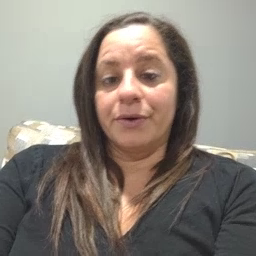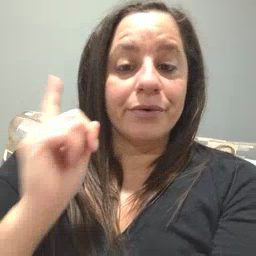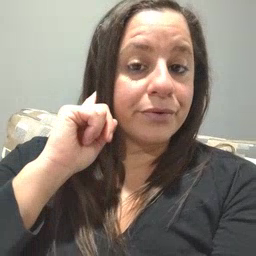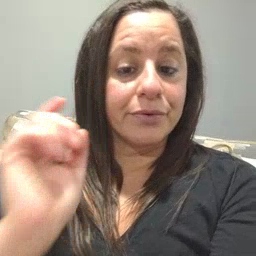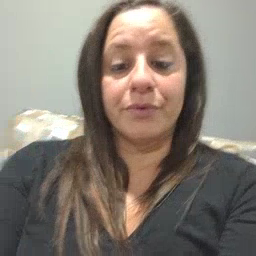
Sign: ear